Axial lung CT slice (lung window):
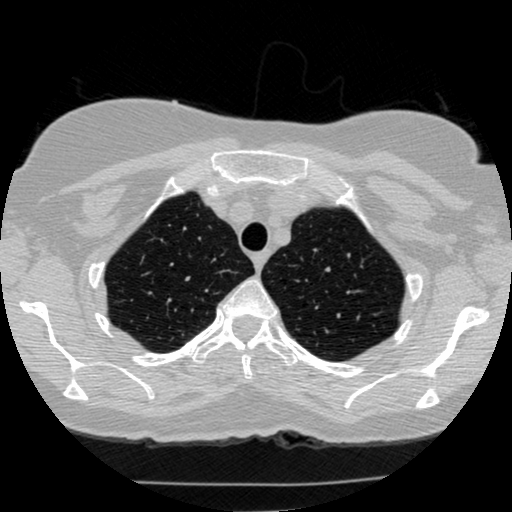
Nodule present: no